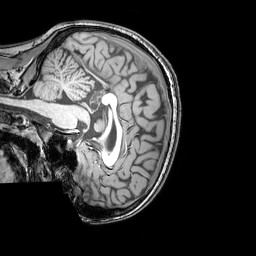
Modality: T1w
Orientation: sagittal
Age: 23
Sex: female
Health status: healthy
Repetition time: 0.081 s
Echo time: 0.037 s